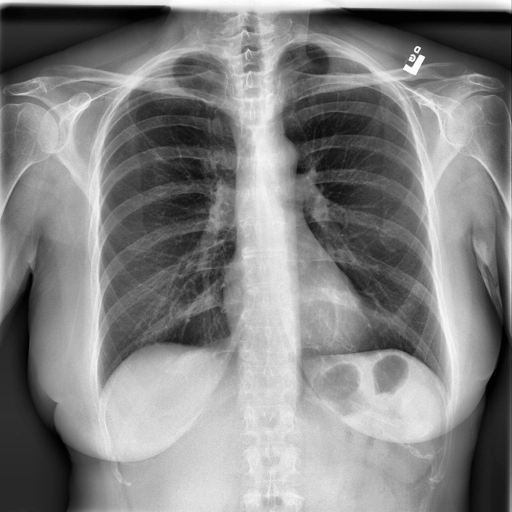
Finding: NORMAL